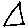
Label: triangle